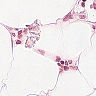
Metastatic tissue present: no